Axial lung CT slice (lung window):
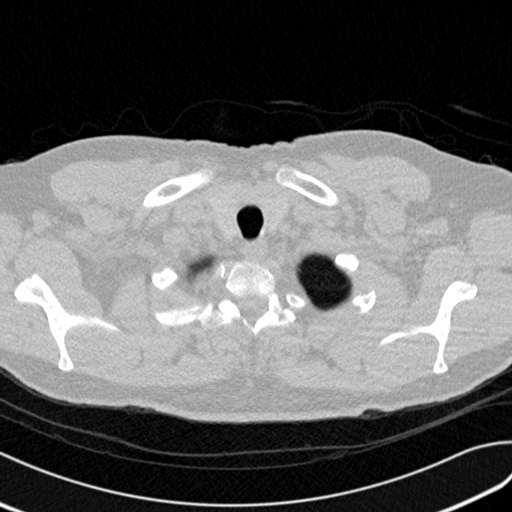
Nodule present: no